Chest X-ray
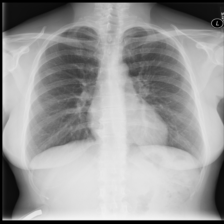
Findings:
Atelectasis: negative
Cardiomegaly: negative
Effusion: negative
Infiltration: negative
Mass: negative
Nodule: negative
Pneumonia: negative
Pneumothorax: negative
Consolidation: negative
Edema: negative
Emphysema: negative
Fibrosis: negative
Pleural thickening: negative
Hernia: negative